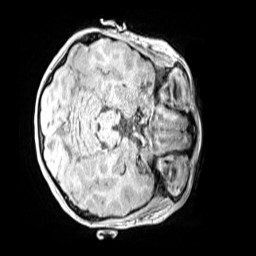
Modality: MP2RAGE
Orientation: axial
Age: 10
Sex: female
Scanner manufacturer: siemens
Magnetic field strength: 3 T
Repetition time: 4 s
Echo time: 0.00299 s